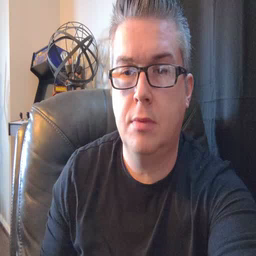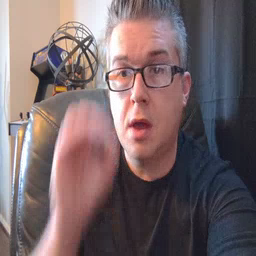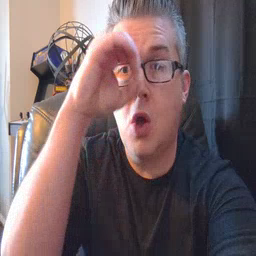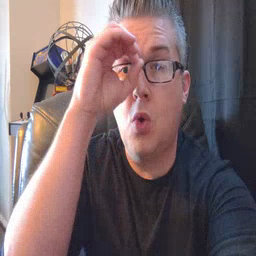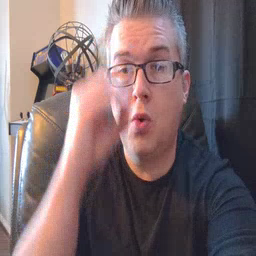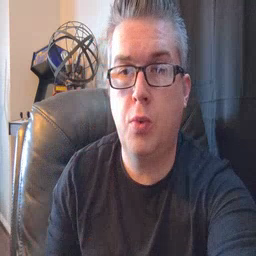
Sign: owl